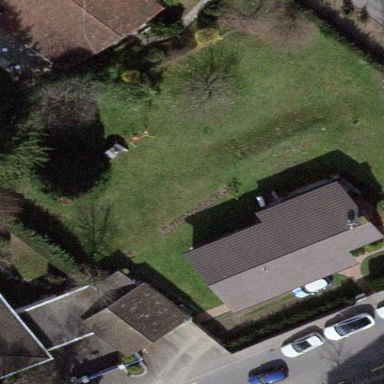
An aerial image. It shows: Garden enclosed by fence.